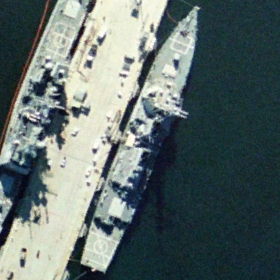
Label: destroyer